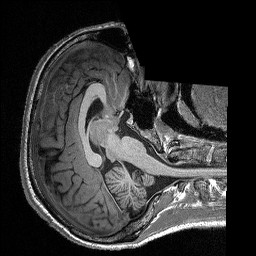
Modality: T1w
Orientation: axial
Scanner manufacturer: siemens
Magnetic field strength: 3 T